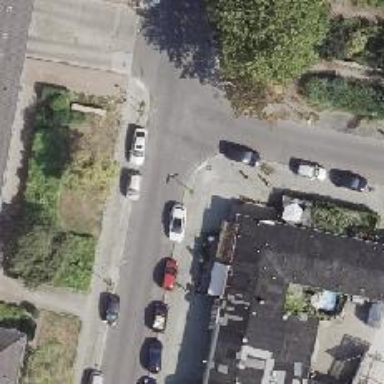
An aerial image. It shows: There is parking obstacle present.